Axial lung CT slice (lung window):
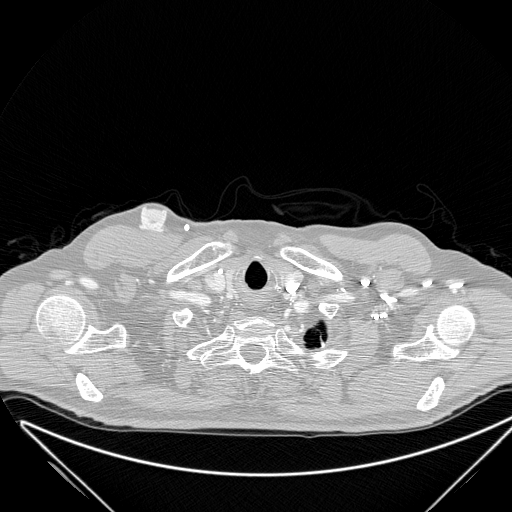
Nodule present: no